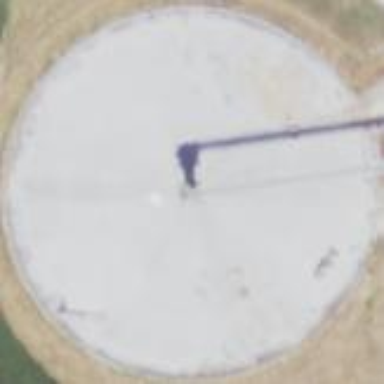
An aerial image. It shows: Silo building.